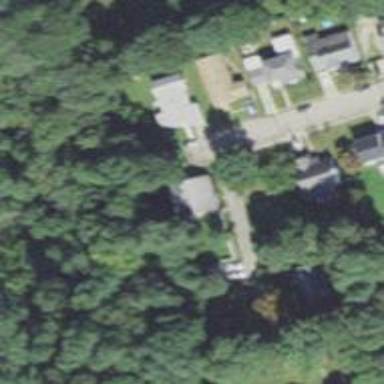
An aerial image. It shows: Residential driveway.